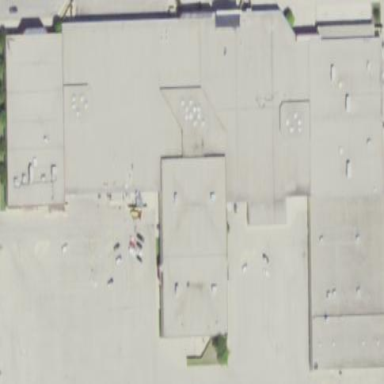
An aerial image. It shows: Mall building.